Question: I am trying to access a VB .NET dll method that I have made in my java code.
I am trying to achieve this using JNA.
Here's my Java code.
'''
import com.sun.jna.Native;
public class Hello {
public static void main(String[] args) {
String myPath = System.getProperty("user.dir");
System.setProperty("java.library.path", myPath);
NativeInterface nInterface = (NativeInterface) Native.loadLibrary(
"SampleDLLProject", NativeInterface.class);
nInterface.HelloWorld();
}
}
'''
And here's the interface
'''
import com.sun.jna.*;
public interface NativeInterface extends com.sun.jna.Library {
public void HelloWorld();
}
'''
The error that I am facing is:
Also I checked the dll for any kind of discrepancy using ildasm.

There is no difference between the method name present in dll and name in Hello.java.
Please help!
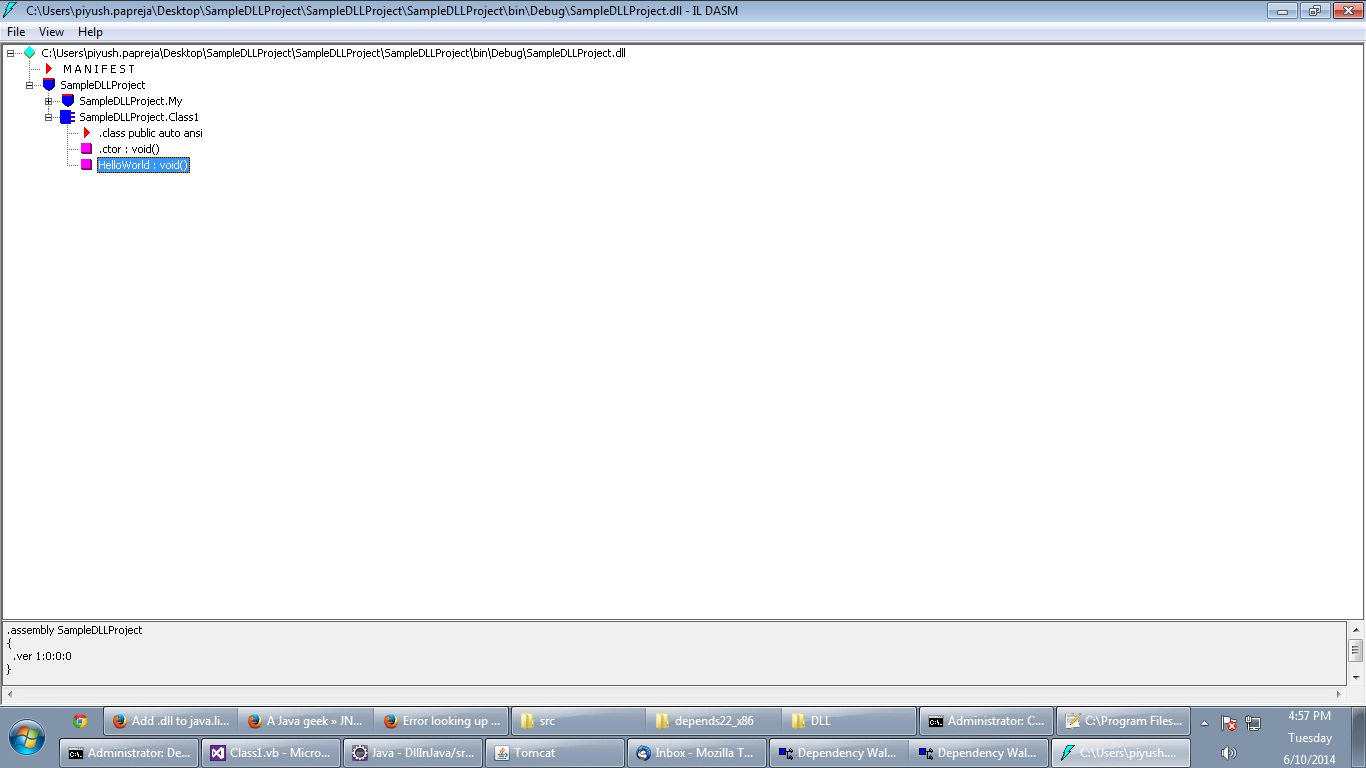
Answer: The library you are using is for loading methods from libraries (such a windows.dll and msvcrt.dll), these libraries are compiled into native code that can run directly on x86 or x64 processors.
Libraries created in VB.NET are native libraries, they are CLI (Common Language Infrastructure) Assemblies that are compiled into CIL (Common Intermediate Language) which is then compiled on the fly to run any kind of processor (just like Java!)